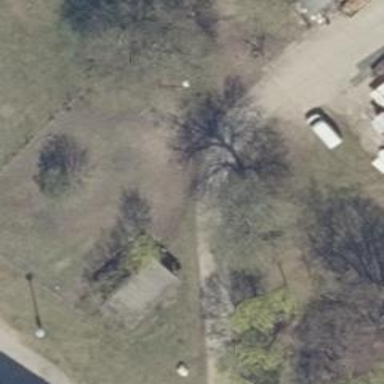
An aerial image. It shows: Deciduous broadleaved tree.